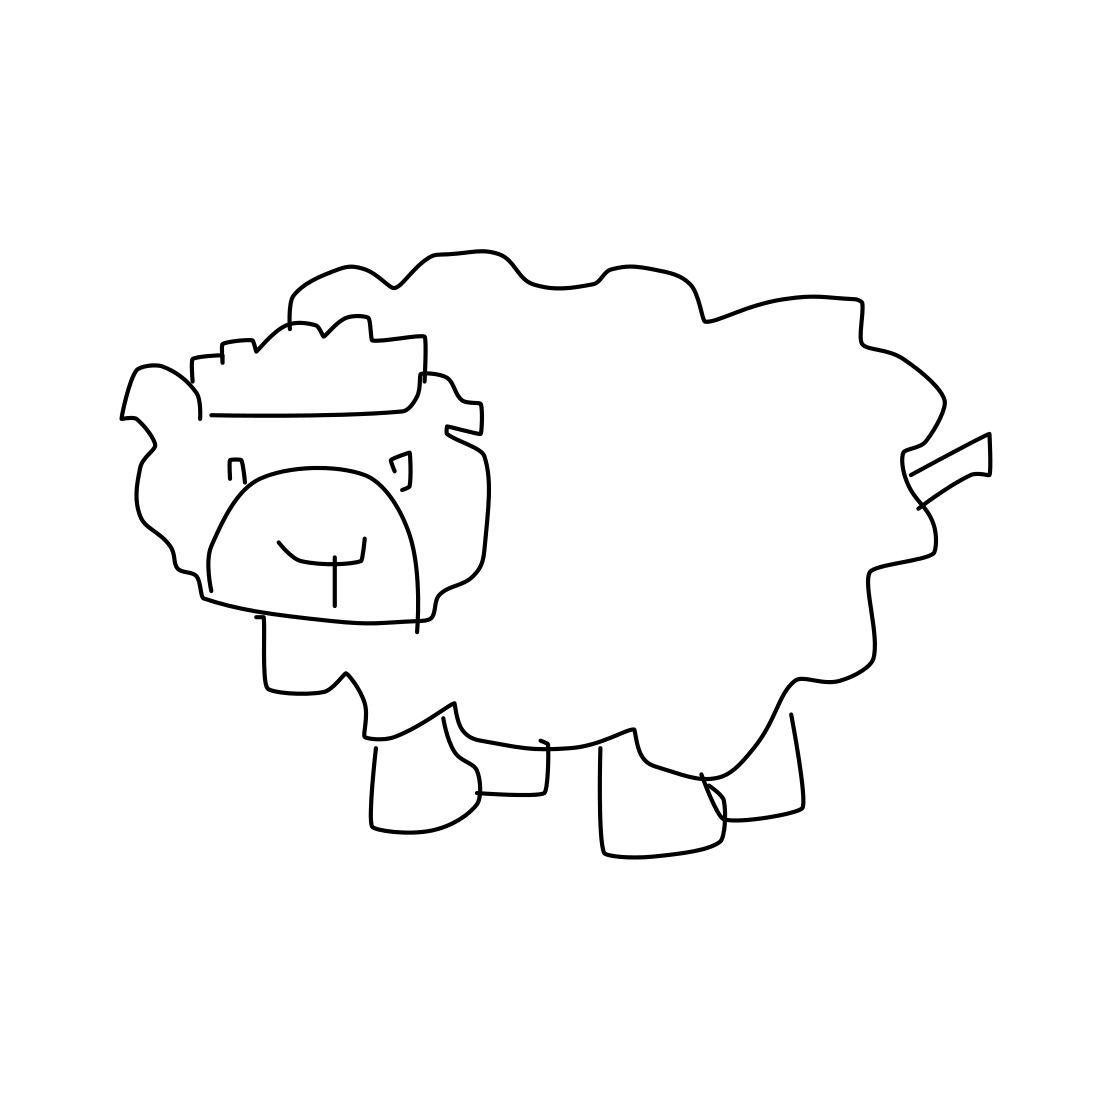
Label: sheep